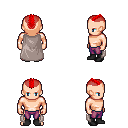
a pixel art fantasy rpg character, male body template, human, light skin, gray cape, magenta pants, red short mohawk hairstyle, black shoes, four views (front, back, left, right), 2x2 character sprite sheet, small pixel art, hard edges, no anti-aliasing